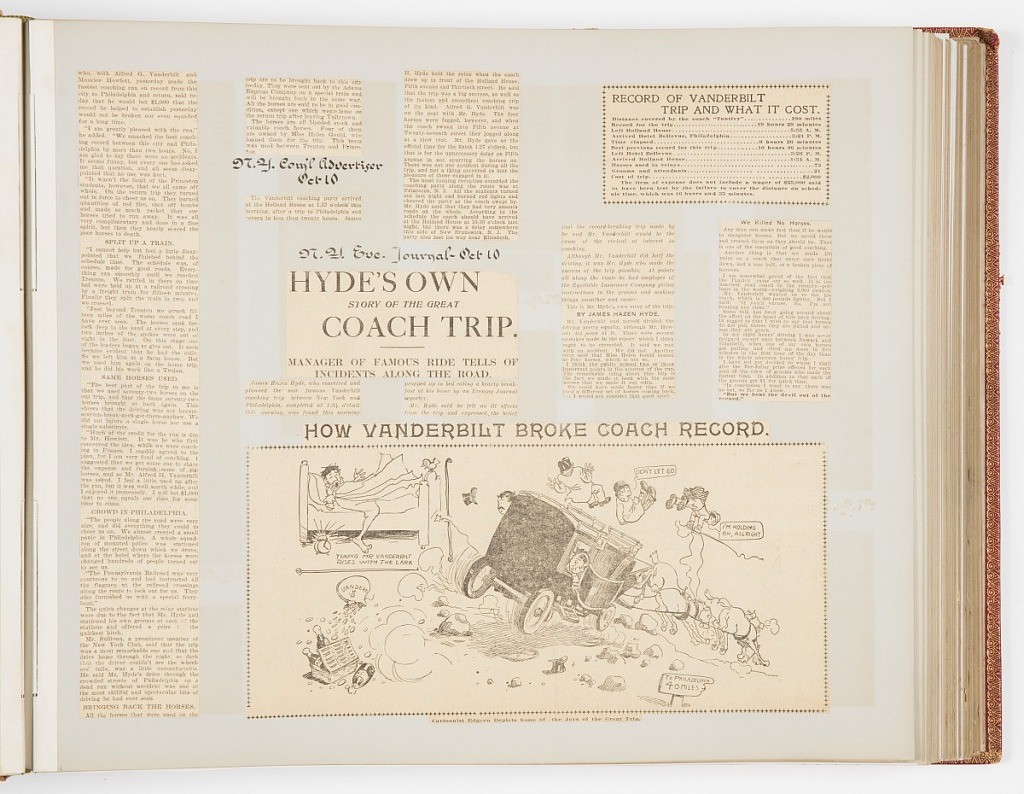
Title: Commemorative Scrapbook Documenting the 1901 Record Breaking Coach Race from New York City to Philadelphia and Back Again
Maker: James Hazen Hyde, American, 1876 - 1959
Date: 1901
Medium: Newspaper and magazine clippings mounted on heavy wove paper, annotated in pen and ink, bound in red leather with gilded lettering
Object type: Album Page
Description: Album of newspaper clippings describing the coach trip from New York to Philadelphia and return. The drivers were James H. Hyde and Alfred Vanderbilt.